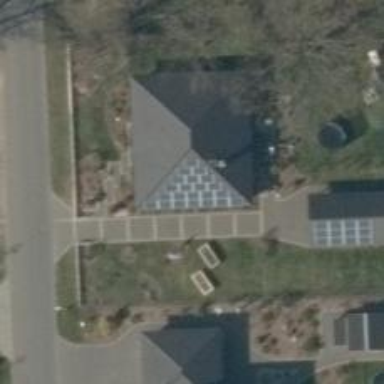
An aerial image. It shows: Solar photovoltaic panel generator producing electricity in small installation.